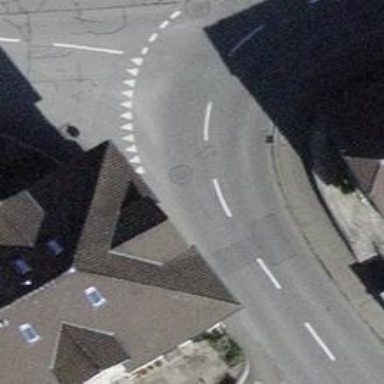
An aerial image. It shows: Tertiary road.